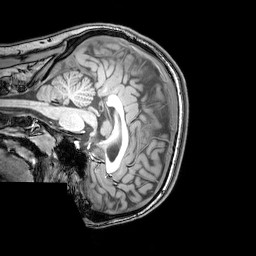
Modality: T1w
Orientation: sagittal
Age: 23
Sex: male
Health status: healthy
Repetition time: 0.081 s
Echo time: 0.037 s